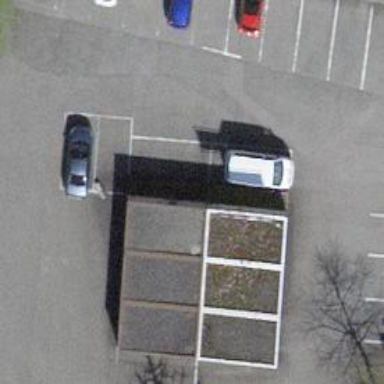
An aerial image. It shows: Charging station.